Question: As part of implementing a UICollisionBehaviour I set up boundaries for the screen edge.
I then added some views and finally attached a UIPanGestureRecognizer to one of them.
Now I can push around the smaller views with my draggable view.

If I corner a smaller view and keep pushing it against the screen edge, it will eventually slip past the boundary and get trapped on the other side. My "hammer view" that I use to hit and push the other views around with will also get caught in the boundaries. I.e. it get's stuck/un-draggable against the side of the screen.
I did a very small example to see if I could reproduce it when I had very few views and no conflicting behaviours, views still go through the boundaries. Either UIDynamics can't handle very much, or (more likely) I am somehow configuring it wrong.
The small example below has the weird behaviour:
'''
class ViewController: UIViewController {
var animator: UIDynamicAnimator?
var collisionBehaviour: UICollisionBehavior?
var panBehaviour: UIAttachmentBehavior?
override func viewDidLoad() {
super.viewDidLoad()
}
override func viewWillAppear(animated: Bool) {
super.viewWillAppear(animated)
setup()
}
func setup() {
//setup collisionBehaviour and animator
collisionBehaviour = UICollisionBehavior()
collisionBehaviour!.collisionMode = UICollisionBehaviorMode.allZeros
animator = UIDynamicAnimator(referenceView: view)
//add boundaries
collisionBehaviour!.addBoundaryWithIdentifier("verticalMin", fromPoint: CGPointMake(0, 0), toPoint: CGPointMake(0, CGRectGetHeight(view.frame)))
collisionBehaviour!.addBoundaryWithIdentifier("verticalMax", fromPoint: CGPointMake(CGRectGetMaxX(view.frame), 0), toPoint: CGPointMake(CGRectGetMaxX(view.frame), CGRectGetHeight(view.frame)))
collisionBehaviour!.addBoundaryWithIdentifier("horizontalMin", fromPoint: CGPointMake(0, CGRectGetMaxY(view.frame)), toPoint: CGPointMake(CGRectGetMaxX(view.frame), CGRectGetMaxY(view.frame)))
collisionBehaviour!.addBoundaryWithIdentifier("horizontalMax", fromPoint: CGPointMake(0, 0), toPoint: CGPointMake(CGRectGetMaxX(view.frame), 0))
// collisionBehaviour!.translatesReferenceBoundsIntoBoundary = true // same effect as the above boundaries
//setup up some round views to push around
for i in 0..<5 {
let ball = UIView(frame: CGRectMake(0, 30, 50, 50))
ball.center = view.center
ball.backgroundColor = UIColor.greenColor()
ball.layer.cornerRadius = CGRectGetWidth(ball.frame) * 0.5
view.addSubview(ball)
collisionBehaviour!.addItem(ball)
}
//setup a hammer view which can be dragged and used to squeze the ball views of the screen
let hammer = UIView(frame: CGRectMake(0, 0, 100, 100))
hammer.backgroundColor = UIColor.redColor()
view.addSubview(hammer)
collisionBehaviour!.addItem(hammer)
let noRotationBehaviour = UIDynamicItemBehavior(items: [hammer])
noRotationBehaviour.allowsRotation = false
animator!.addBehavior(noRotationBehaviour)
let panGestureRecognizer = UIPanGestureRecognizer(target: self, action: Selector("handlePan:"))
hammer.addGestureRecognizer(panGestureRecognizer)
//"start" the collision detection
animator!.addBehavior(collisionBehaviour!)
}
//Move the hammer around
func handlePan(recognizer: UIPanGestureRecognizer) {
if let view = recognizer.view {
let location = recognizer.locationInView(self.view)
switch recognizer.state {
case .Began:
panBehaviour = UIAttachmentBehavior(item: view, attachedToAnchor: location)
animator!.addBehavior(panBehaviour!)
println("begin")
case .Changed:
panBehaviour!.anchorPoint = location
println("change \(location)")
case .Ended:
println("ended")
animator!.removeBehavior(panBehaviour!)
default:
println("done")
}
}
}
override func didReceiveMemoryWarning() {
super.didReceiveMemoryWarning()
// Dispose of any resources that can be recreated.
}
'''
}
Thanks for any help given.
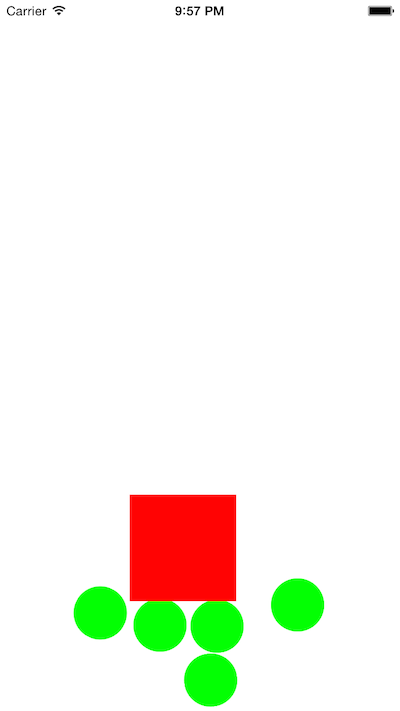
Answer: Good news: you aren't doing anything wrong. Bad news: this is expected behavior. Your hammer is pushing the view against the reference boundaries until it finally breaks through because the physics of your model says that's what it should do. The reference boundary is not a boundary that can't be crossed, it only defines an area where your physics rules apply consistently.
This isn't really documented, but the page for UICollisionBehavior states:
> When setting the initial position for a dynamic item, you must ensure
that its bounds do not intersect any collision boundaries. The
animation behavior for such a misplaced item is undefined.
This is only partially true, in your case (as with mine) if an item goes outside the boundary after initialization, it's behavior is also undefined.
I tried to arrange a set of balls on the right side of a view. There is an anchor point under the rightmost ball. The yellow view is the reference view and everything starts off fine...

But, as I added more balls to they point they could no longer fit, they would start to pop out. In fact, the one on the top right of the image popped out of the bottom center and rolled around the reference view counter clockwise to be near the anchor point.

For a solution you can set the collisionDelegate of your collisionBehaviors and capture the start and ends of the collisions and then move your view back into the boundary and away from your hammer to make it look like they escaped.
As you have figured out translatesReferenceBoundsIntoBoundary is equivalent to the set of addBoundaryWithIdentifier calls.
Use:
'''
collisionBehaviour!.translatesReferenceBoundsIntoBoundary = true
'''
same as:
'''
//add boundaries
collisionBehaviour!.addBoundaryWithIdentifier("verticalMin", fromPoint: CGPointMake(0, 0), toPoint: CGPointMake(0, CGRectGetHeight(view.frame)))
collisionBehaviour!.addBoundaryWithIdentifier("verticalMax", fromPoint: CGPointMake(CGRectGetMaxX(view.frame), 0), toPoint: CGPointMake(CGRectGetMaxX(view.frame), CGRectGetHeight(view.frame)))
collisionBehaviour!.addBoundaryWithIdentifier("horizontalMin", fromPoint: CGPointMake(0, CGRectGetMaxY(view.frame)), toPoint: CGPointMake(CGRectGetMaxX(view.frame), CGRectGetMaxY(view.frame)))
collisionBehaviour!.addBoundaryWithIdentifier("horizontalMax", fromPoint: CGPointMake(0, 0), toPoint: CGPointMake(CGRectGetMaxX(view.frame), 0))
'''